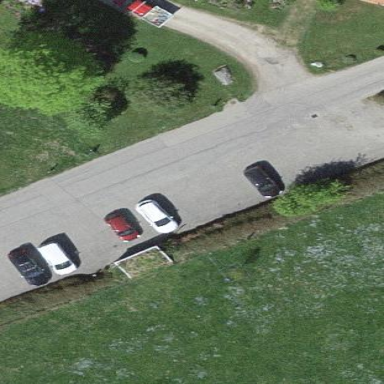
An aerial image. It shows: Parking available on the street side.